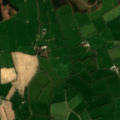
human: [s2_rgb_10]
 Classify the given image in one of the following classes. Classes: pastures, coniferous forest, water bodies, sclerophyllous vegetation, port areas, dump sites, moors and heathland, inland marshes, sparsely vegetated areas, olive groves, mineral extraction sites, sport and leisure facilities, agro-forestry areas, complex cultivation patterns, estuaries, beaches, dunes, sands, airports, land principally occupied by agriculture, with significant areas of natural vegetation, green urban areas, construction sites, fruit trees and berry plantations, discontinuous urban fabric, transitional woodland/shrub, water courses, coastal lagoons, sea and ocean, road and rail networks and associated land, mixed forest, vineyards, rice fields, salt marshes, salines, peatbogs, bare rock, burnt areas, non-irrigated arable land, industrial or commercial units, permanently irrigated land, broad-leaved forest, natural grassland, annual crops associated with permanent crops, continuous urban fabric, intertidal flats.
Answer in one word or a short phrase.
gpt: pastures, complex cultivation patterns, transitional woodland/shrub